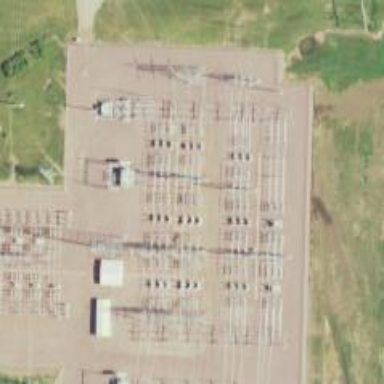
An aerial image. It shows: Switch used for power control.